Question: I have the following page running on my localhost:
'''
<!DOCTYPE html>
<html>
<head>
<meta charset="utf-8" />
<title>Times</title>
<style type="text/css" media="screen">
input{font:1.5em/1.1em sans-serif;padding:0.25em;}
</style>
</head>
<body>
<p>
<input type="date" />
</p>
<p>
<input type="time" />
</p>
<p>
<input type="datetime" />
</p>
</body>
</html>
'''
When I viewed the page in Chrome and looked at the inspector, I noticed there were some id attributes added to three of the elements:

Anyone know why this is?
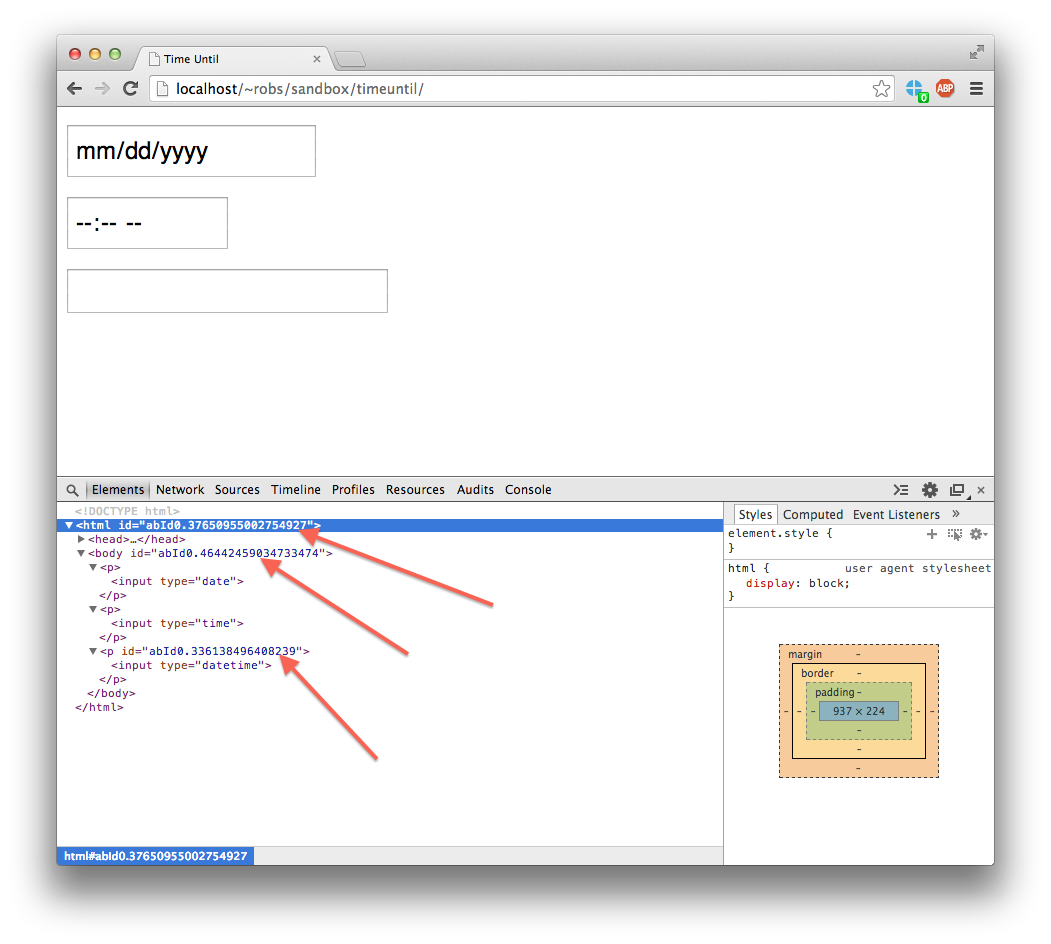
Answer: The Chrome Inspector is not adding those attributes. It's showing that has added them.
It's almost certainly an extension you have installed. Maybe this one:

Disable your extensions (@ 'chrome://extensions') or view your page in an Incognito window (assuming you haven't enabled extensions in Incognito, of course) and take a second look.